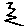
Label: zigzag